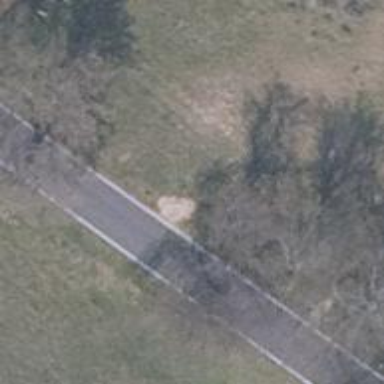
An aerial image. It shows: Tertiary road with asphalt surface.